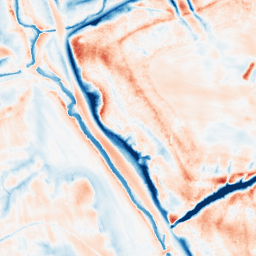
Category: edge_preserving
Decomposition family: guided
Decomposition parameters: radius: 8
eps: 1
Upsampling method: sinc_blackman
Upsampling parameters: scale: 2
kernel_size: 16
Upsampling scale: 2